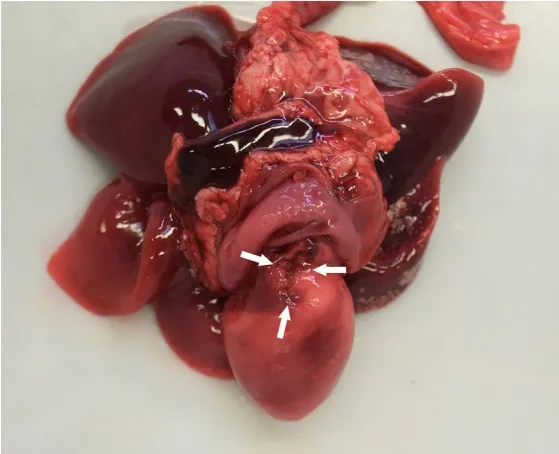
Heart and lungs. The visceral and the parietal pericardium are diffusely and moderately thick with a rough surface. An irregularly shaped notch of 3 x 10 mm is visible on the epicardium (arrows).
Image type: medical_photograph (other_medical_photograph)